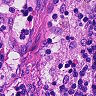
Metastatic tissue present: no